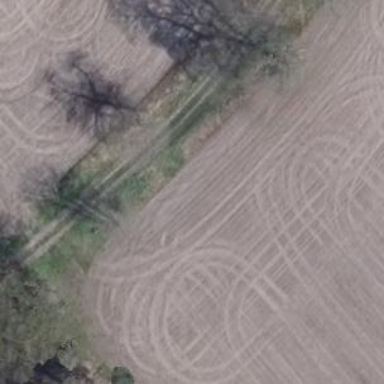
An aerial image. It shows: Dirt track road with grade 4 tracktype.